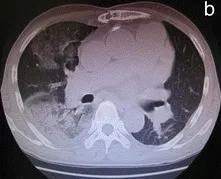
Chest computed tomography. At hospital admission.
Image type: radiology (ct)